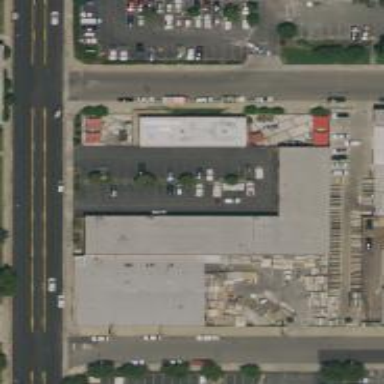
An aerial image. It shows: Industrial building.